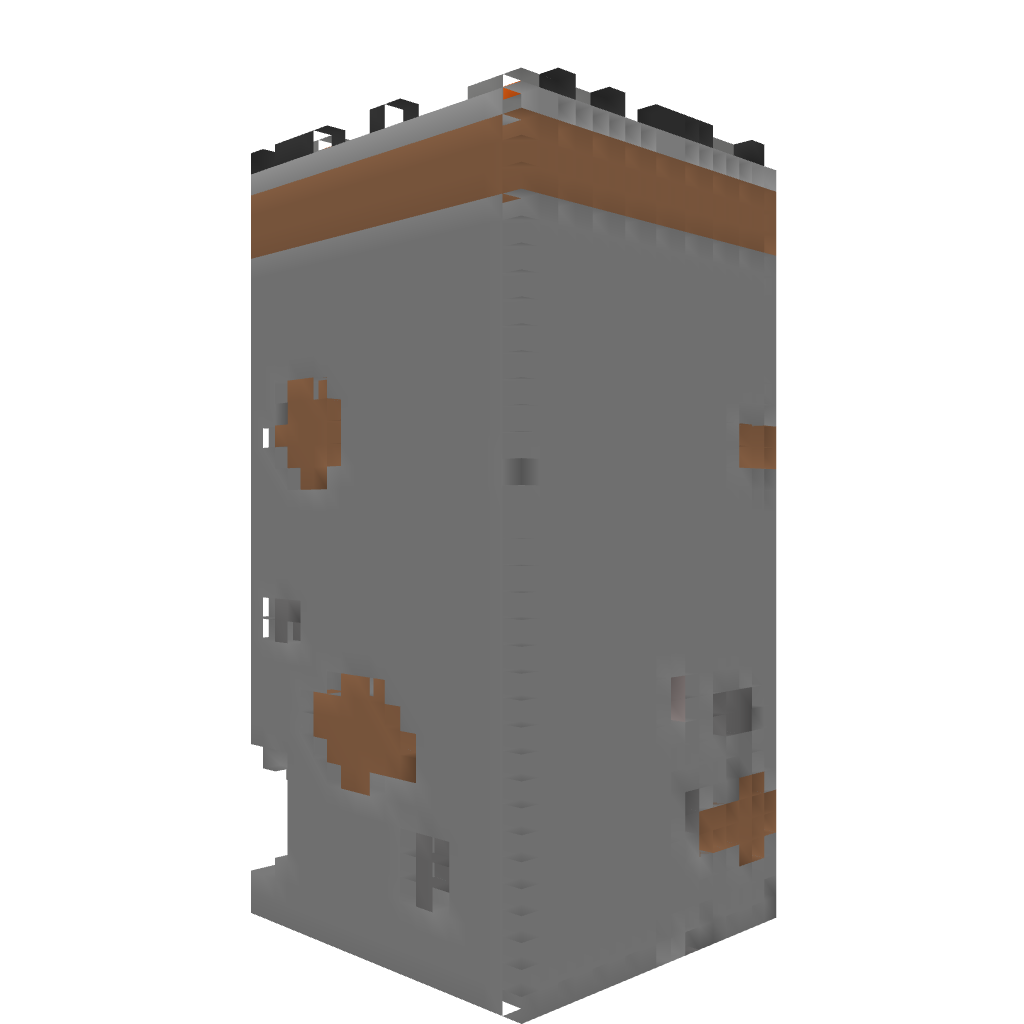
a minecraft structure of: Underground base